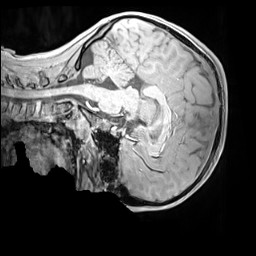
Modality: MP2RAGE
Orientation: sagittal
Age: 10
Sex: male
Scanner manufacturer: siemens
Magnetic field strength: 3 T
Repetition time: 4 s
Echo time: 0.00303 s